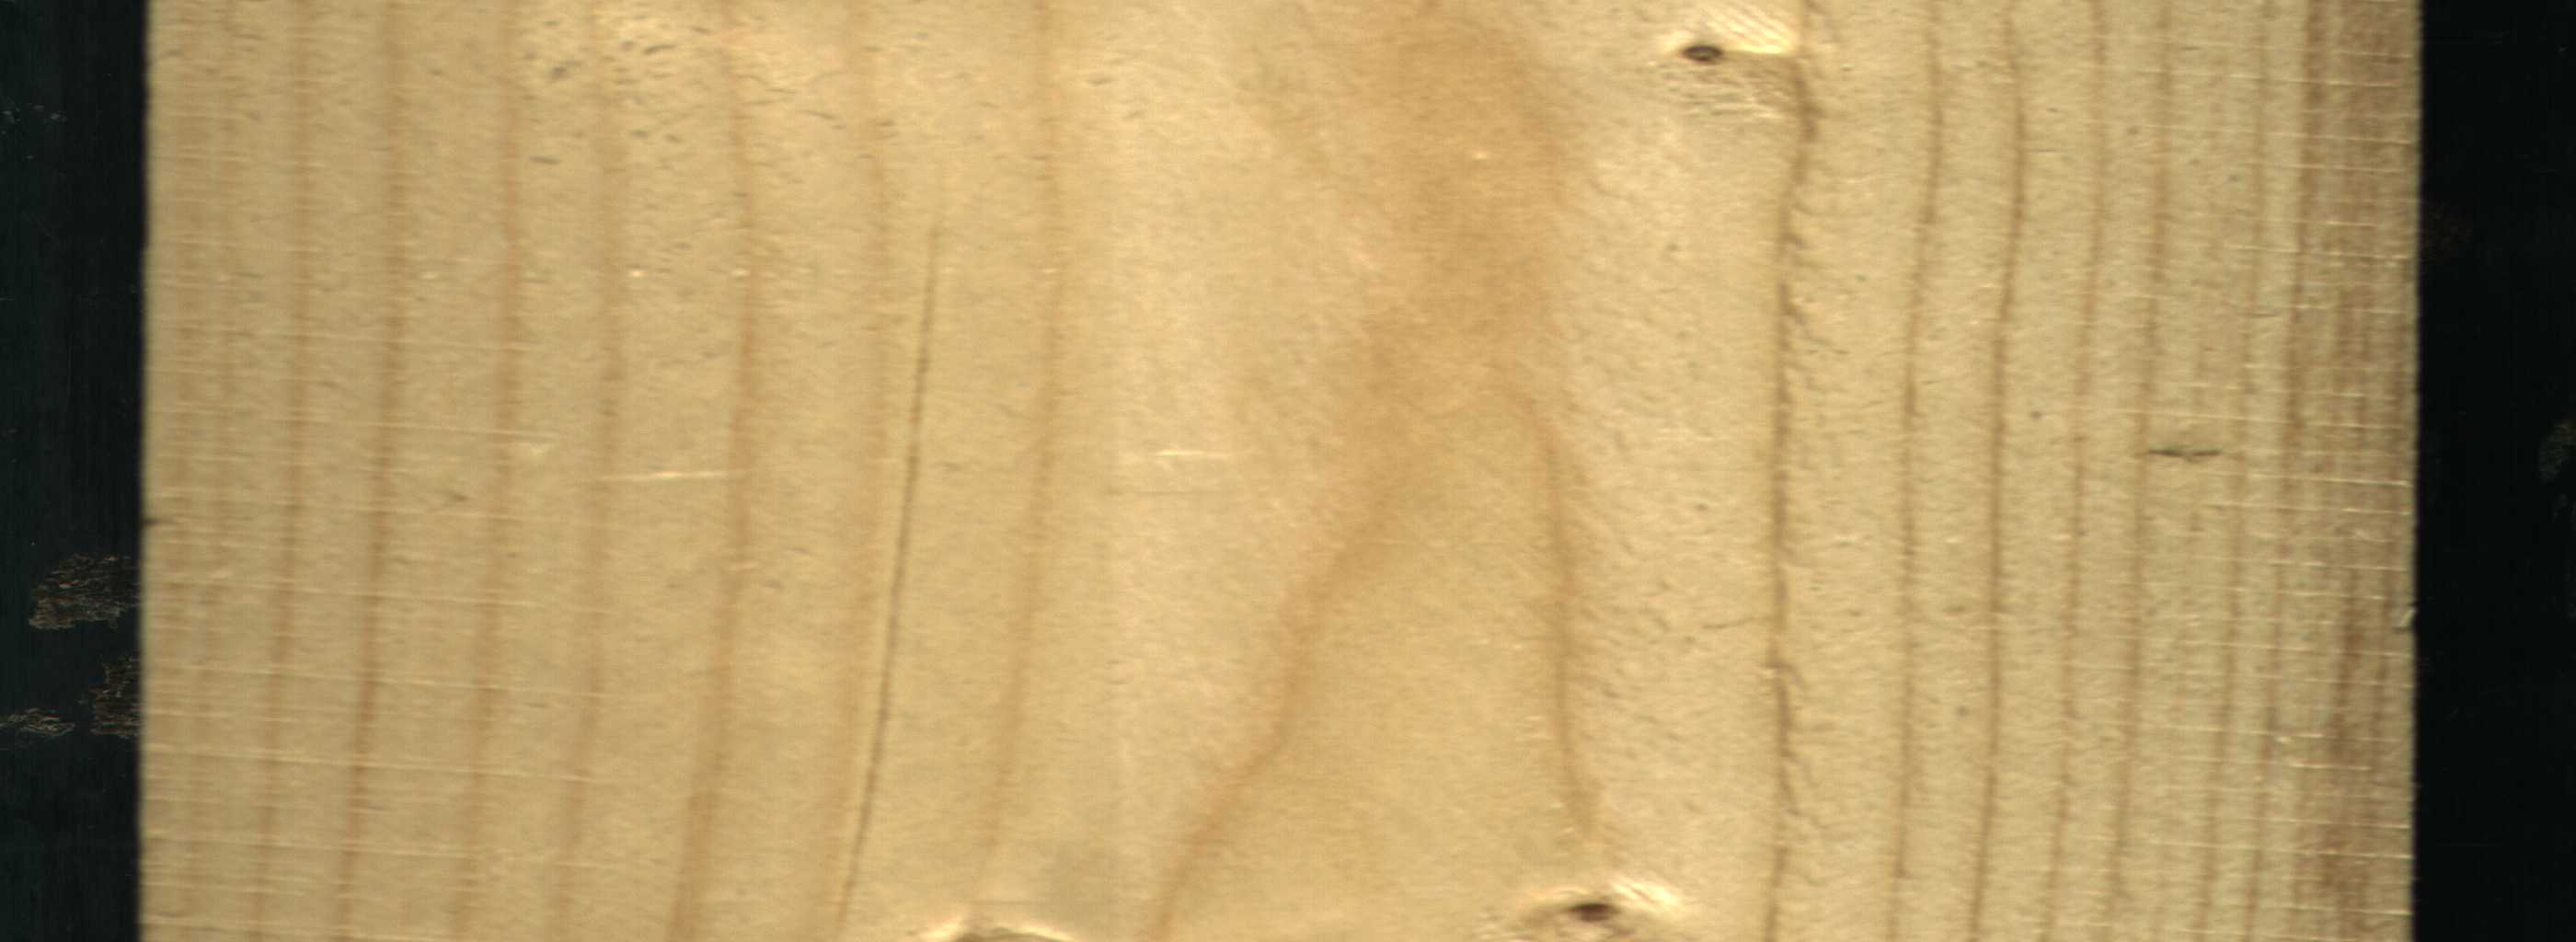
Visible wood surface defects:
Crack
Live_Knot
Live_Knot